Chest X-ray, PA view. Patient: 29 years old, sex M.
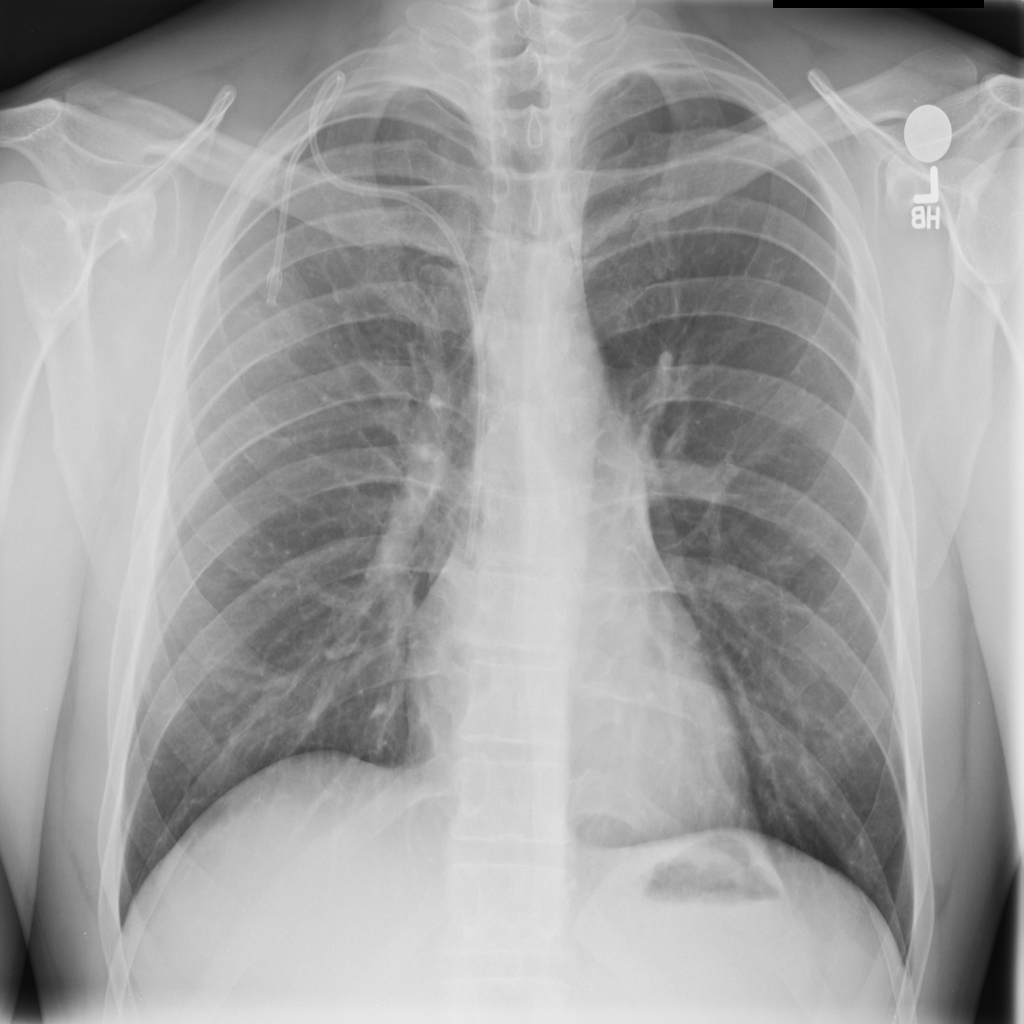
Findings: No Finding